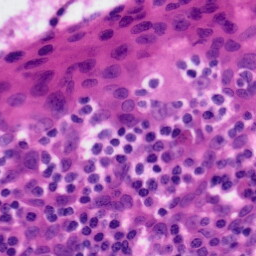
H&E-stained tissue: Tonsil